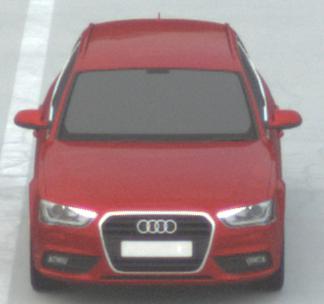
Make: Audi
Model: A4 Avant 1.8 TFSI
Detailed model: A4 (B8) Avant
Model produced from: 2012/02
Model produced until: 2015/04
Doors: 5
Color: red
Road condition: dry road
Daytime: morning or afternoon
Contrast: low contrast